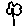
Label: flower